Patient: sex M, age 61
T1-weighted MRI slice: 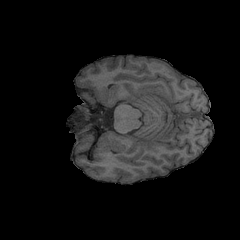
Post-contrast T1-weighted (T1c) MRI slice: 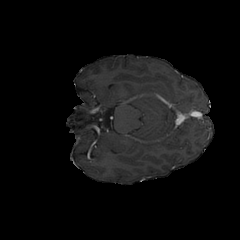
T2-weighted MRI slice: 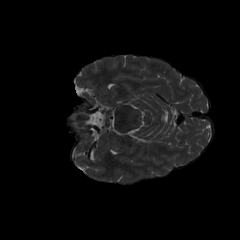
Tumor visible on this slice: no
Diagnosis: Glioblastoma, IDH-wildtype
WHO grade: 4